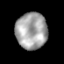
Tissue: prostate
Cell type: Myeloid cells
Senescence score: 0.2731
Nuclear area (px): 1120
Mean DAPI intensity: 165.029